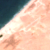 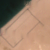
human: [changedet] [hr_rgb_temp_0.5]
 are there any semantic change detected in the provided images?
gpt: No change was made.